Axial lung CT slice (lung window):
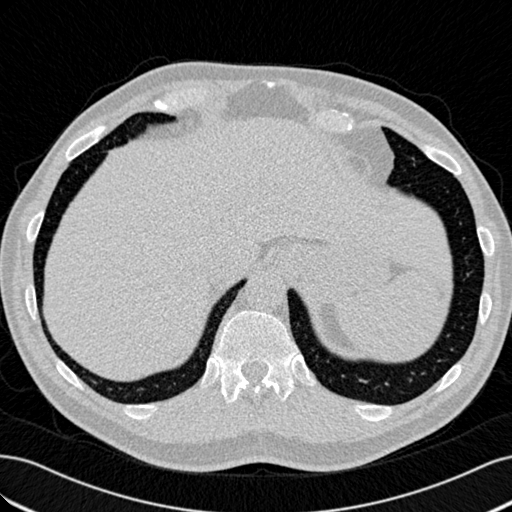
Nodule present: no